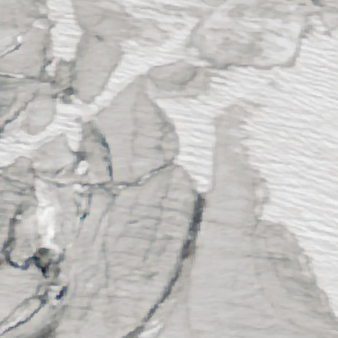
Label: other